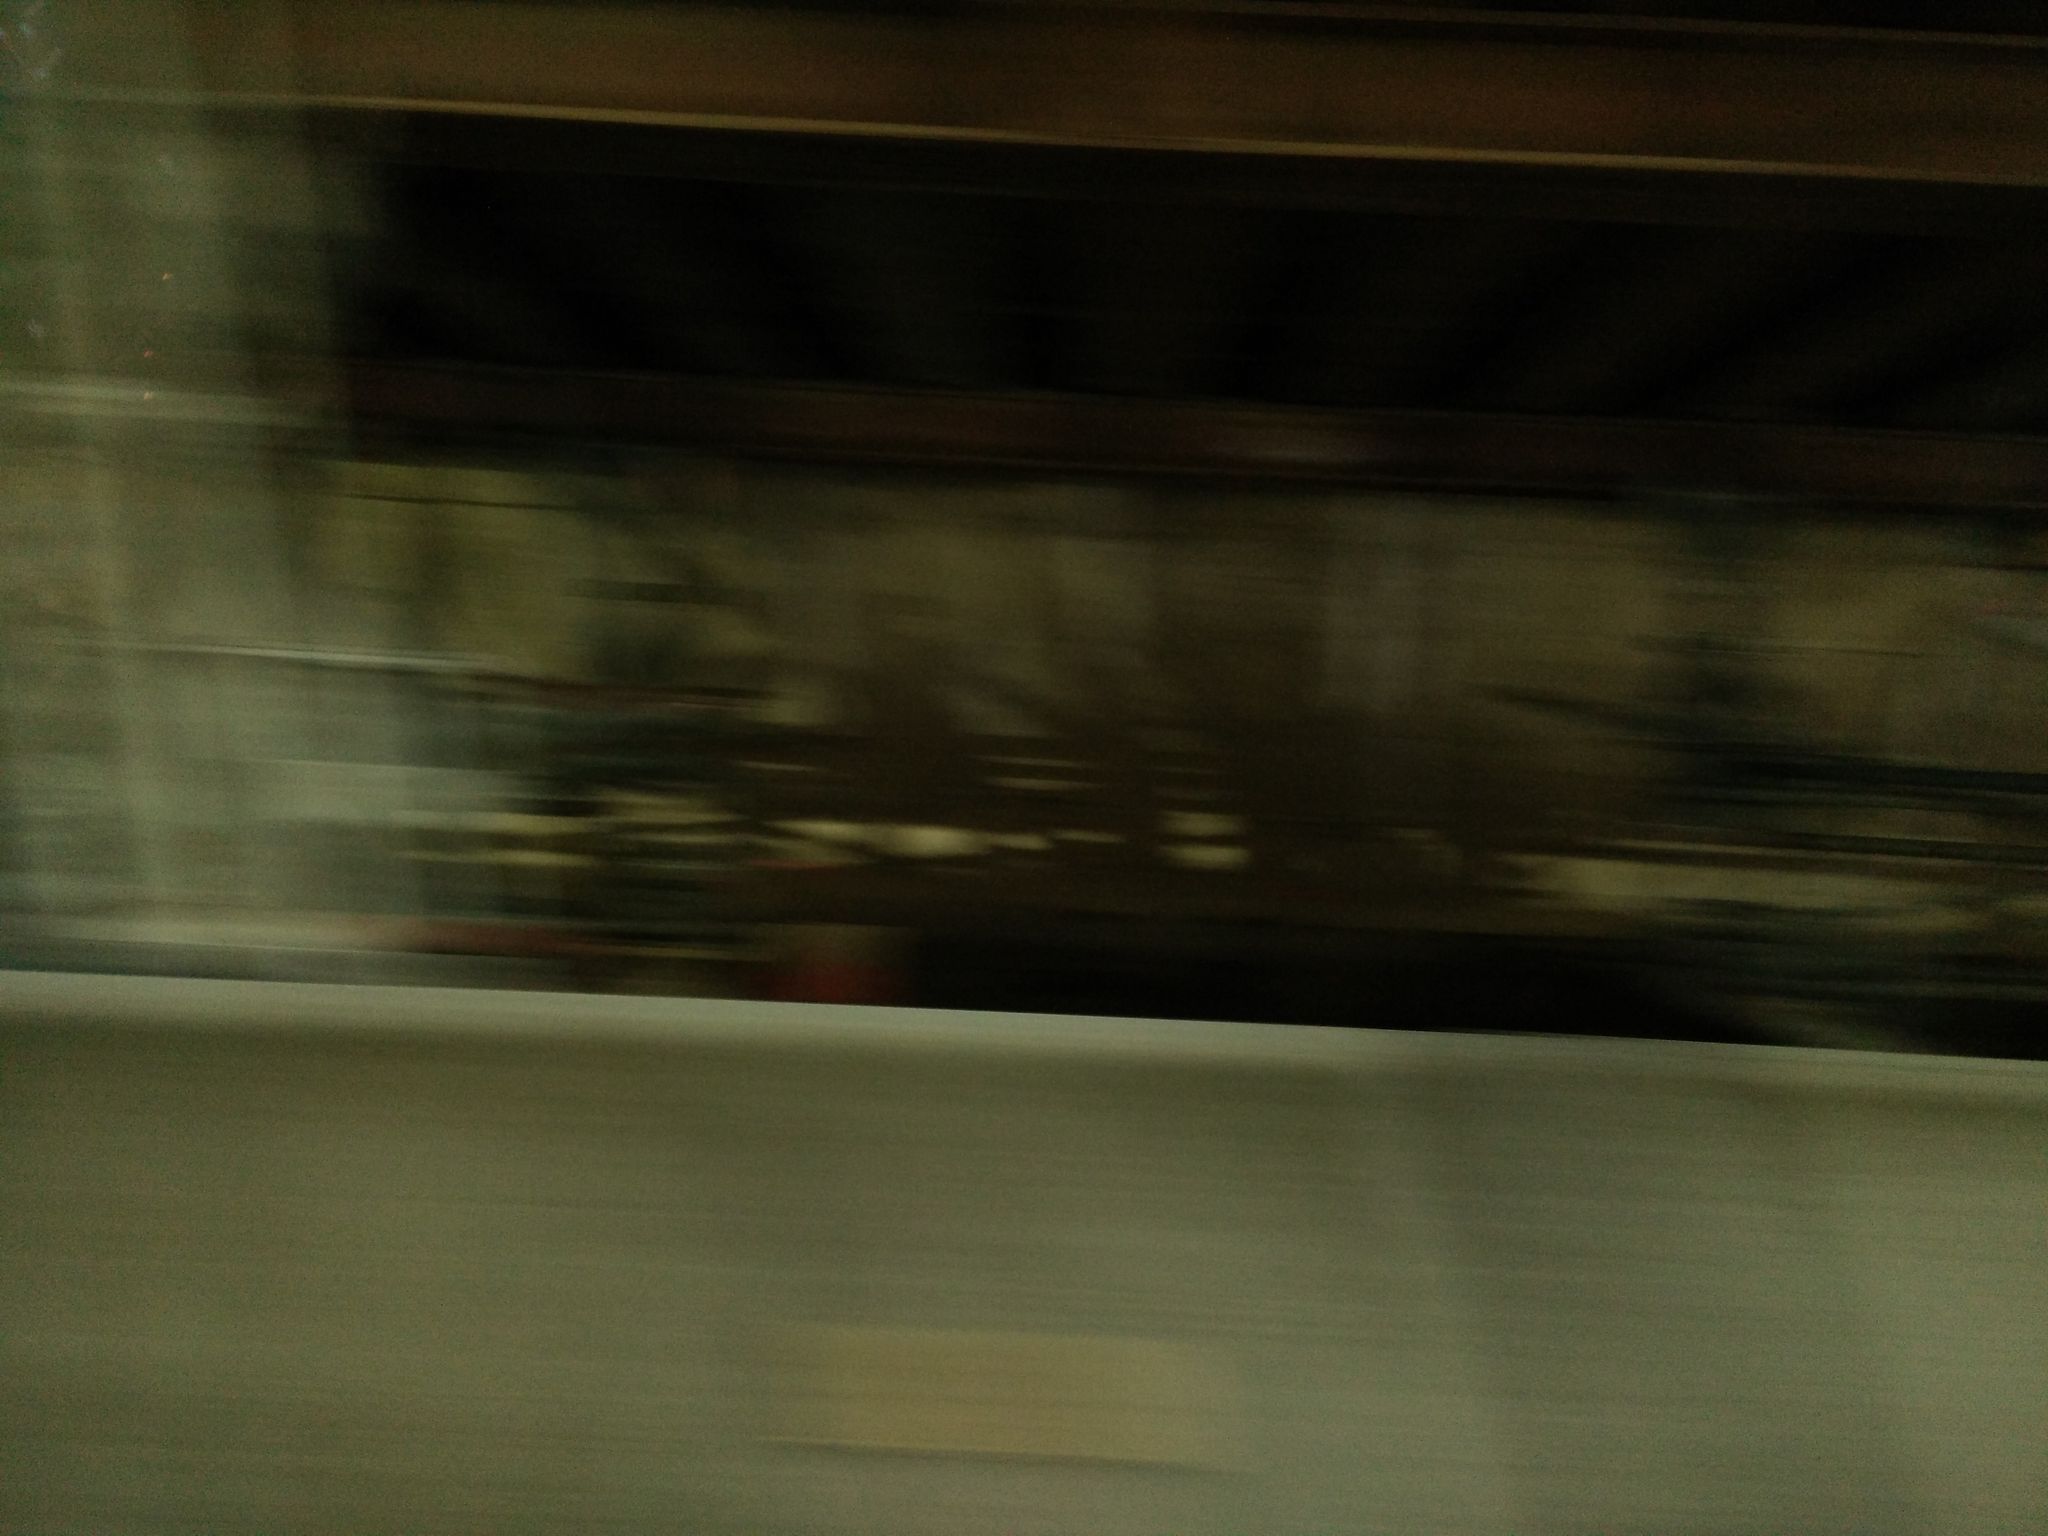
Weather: snowy
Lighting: day
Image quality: slightly poor
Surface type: driving surface
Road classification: unclassified
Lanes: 2
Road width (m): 18
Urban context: urban centre
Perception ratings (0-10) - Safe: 2.41, Lively: 3.83, Beautiful: 6.76, Boring: 4.06, Depressing: 3.55, Wealthy: 1.52